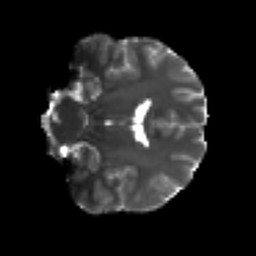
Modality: T2w
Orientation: coronal
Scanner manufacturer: siemens
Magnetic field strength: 3 T
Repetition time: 9.6 s
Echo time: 0.077 s